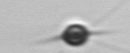
Label: Acanthoica_quattrospina